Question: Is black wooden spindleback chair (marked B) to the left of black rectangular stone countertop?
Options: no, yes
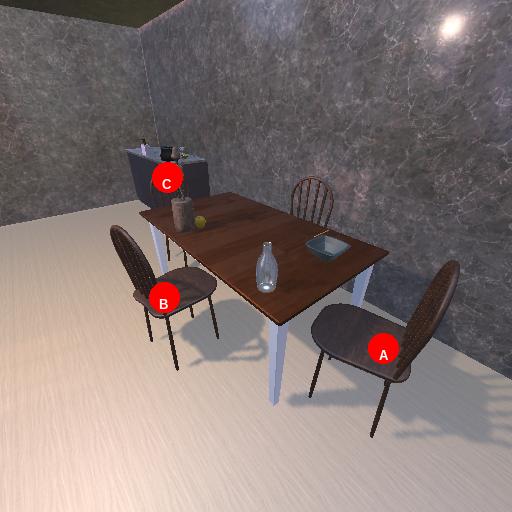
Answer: no